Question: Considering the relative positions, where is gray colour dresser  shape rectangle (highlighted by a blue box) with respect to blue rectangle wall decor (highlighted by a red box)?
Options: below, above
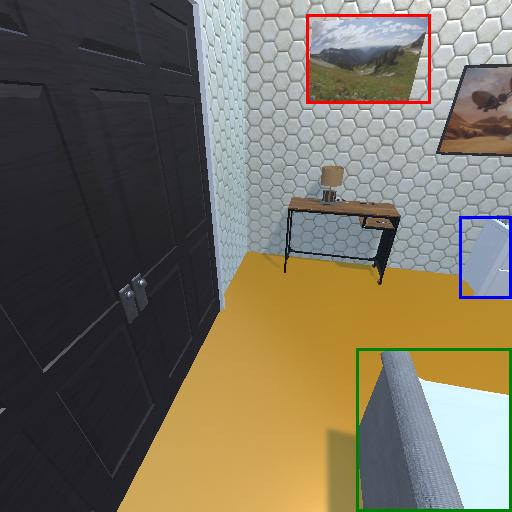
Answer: below